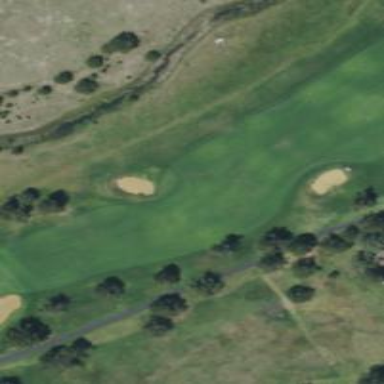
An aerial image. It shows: View of golf hole.